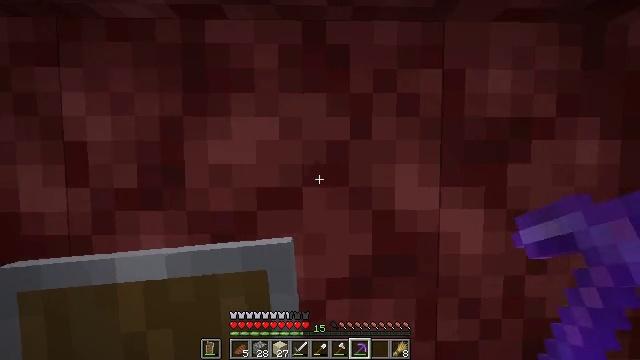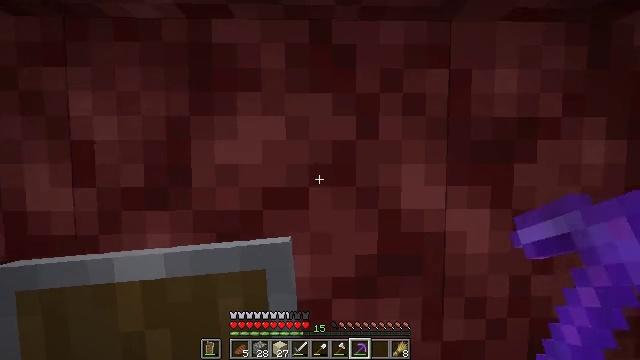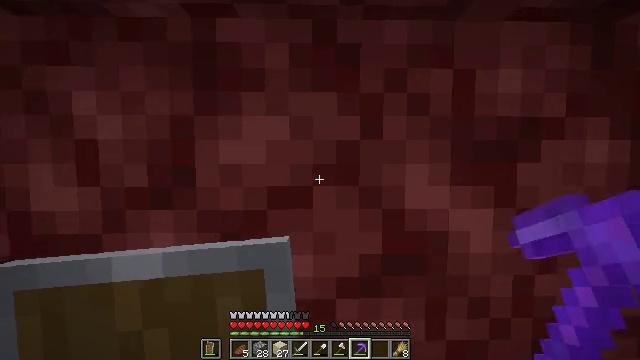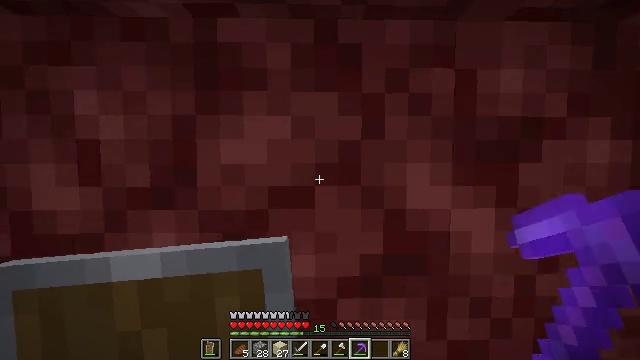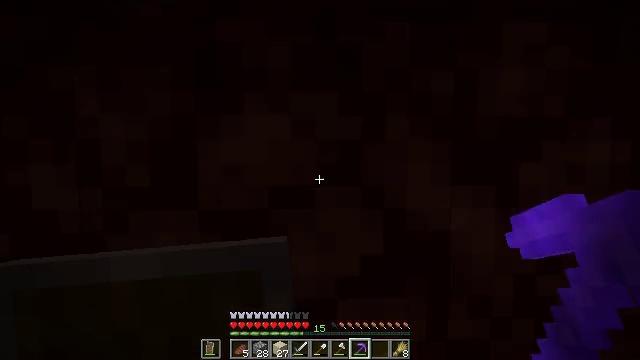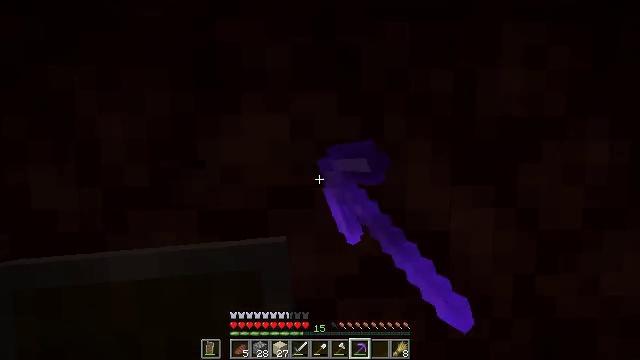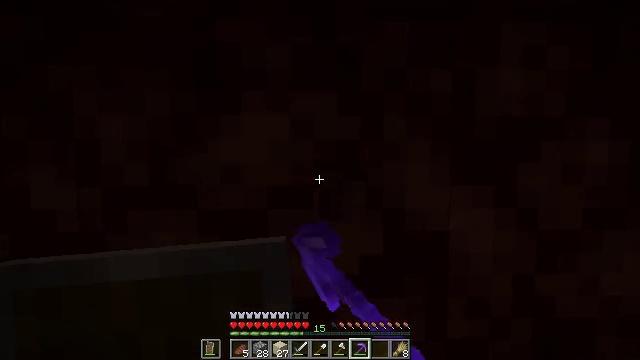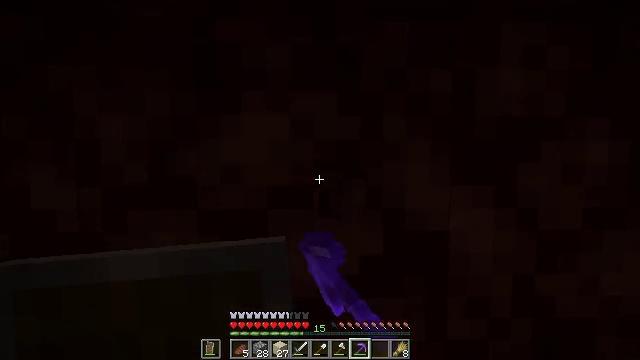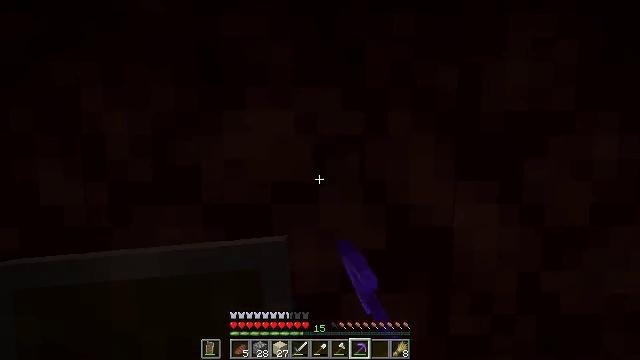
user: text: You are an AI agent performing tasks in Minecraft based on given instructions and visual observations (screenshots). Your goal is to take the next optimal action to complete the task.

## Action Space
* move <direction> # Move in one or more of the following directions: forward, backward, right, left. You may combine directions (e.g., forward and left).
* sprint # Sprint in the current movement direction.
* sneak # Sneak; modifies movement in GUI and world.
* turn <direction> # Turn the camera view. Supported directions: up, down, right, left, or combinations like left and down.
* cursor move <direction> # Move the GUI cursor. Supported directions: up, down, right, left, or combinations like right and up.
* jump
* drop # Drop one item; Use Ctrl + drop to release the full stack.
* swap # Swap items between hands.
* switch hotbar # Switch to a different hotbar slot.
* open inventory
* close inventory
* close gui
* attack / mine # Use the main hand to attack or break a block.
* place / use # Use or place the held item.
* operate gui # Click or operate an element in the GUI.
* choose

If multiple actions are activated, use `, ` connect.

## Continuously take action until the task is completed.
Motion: motion action
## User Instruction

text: Mine the wall torch to remove it.
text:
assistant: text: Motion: no_op
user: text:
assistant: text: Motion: no_op
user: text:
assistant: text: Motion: no_op
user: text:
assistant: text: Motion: attack / mine
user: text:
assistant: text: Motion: attack / mine
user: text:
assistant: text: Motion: attack / mine
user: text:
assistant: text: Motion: no_op
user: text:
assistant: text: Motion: turn down
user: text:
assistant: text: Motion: no_op